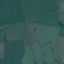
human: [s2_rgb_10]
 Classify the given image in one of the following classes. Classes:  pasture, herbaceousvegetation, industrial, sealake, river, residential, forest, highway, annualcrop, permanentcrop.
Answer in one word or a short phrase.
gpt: Pasture